Question: This is a diagram of a Rubik's Cube. Given an initial state (above), you can perform the standard 18 operations to find the minimum number of moves required to get the Rubik's Cube to the given state (below). We disregard isomorphism; we only ensure that the transformation is valid within the current view.
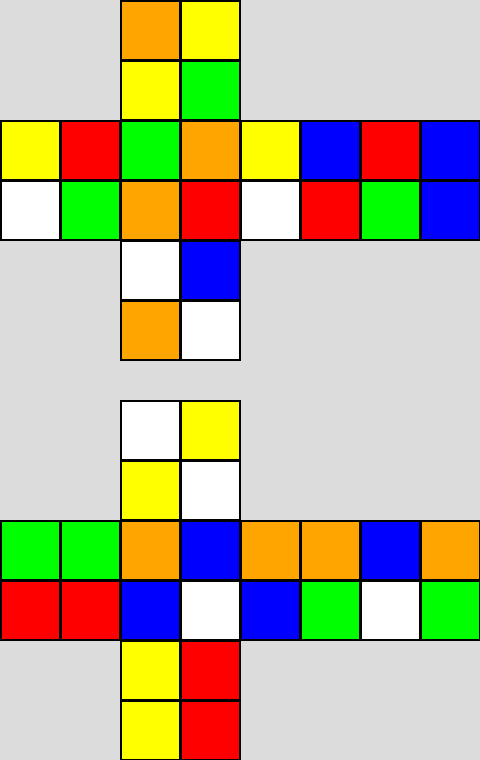
Answer: 6